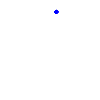
Particle: pion